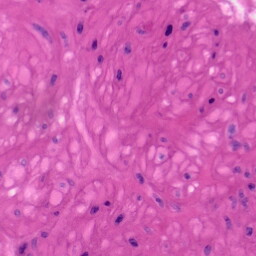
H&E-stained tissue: Skin